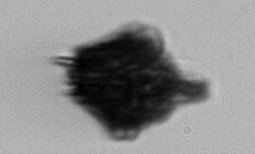
Label: Gonyaulax